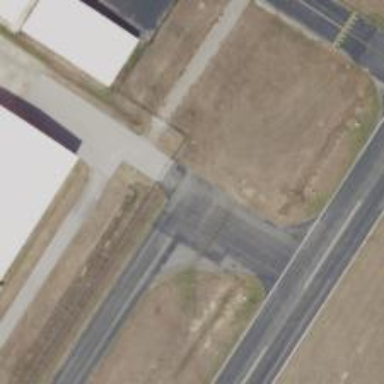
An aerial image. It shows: View of taxiway at the airport.